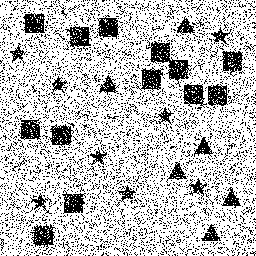
Squares: 13
Triangles: 6
Stars: 8
Total shapes: 27